Question: The problem is that I have a youtube iframe and a facebook iframe for facebook's like box. The like box is showing in both places. How do I fix this?

Here is the HTML as is shows up in the page source:
'''
<div class="wpb_raw_code wpb_content_element wpb_raw_html">
<div class="wpb_wrapper">
<iframe width="420" height="315" src="//www.youtube.com/embed/YerNjFjBrOo" frameborder="0" allowfullscreen></iframe>
</div>
</div>
</div>
</div>
<div class="vc_span4 wpb_column column_container">
<div class="wpb_wrapper">
<div class="a13-separator wpb_content_element separator_align_center separator_align_center single_dots"><h3 style="font-weight:normal;"><span>Cost Effective and Low Maintenance</span></h3>
<div></div></div>
<div class="a13-separator full_width empty" style="margin-top:10px;"><div></div><br class="clear" /></div>
<div class="wpb_text_column wpb_content_element ">
<div class="wpb_wrapper">
<p>Concrete borders are a cost effective, low maintenance way to create permanent finishing touches to your lawn, reducing time consuming yard work and increasing property values. The various curb styles that Curb-It, Inc. offers will reduce edging, trimming and time spent maintaining the landscaping. Concrete curbs are an attractive and durable investment in your property that will last for years to come.</p>
</div>
</div>
<div class="wpb_raw_code wpb_content_element wpb_raw_html">
<div class="wpb_wrapper">
<iframe src="//www.facebook.com/plugins/likebox.php?href=https%3A%2F%2Fwww.facebook.com%2FCurbit&amp;width=300&amp;height=558&amp;colorscheme=light&amp;show_faces=true&amp;header=false&amp;stream=true&amp;show_border=false&amp;appId=116642065097325" scrolling="no" frameborder="0" style="border:none; overflow:hidden; width:300px; height:558px;" allowTransparency="true"></iframe>
</div>
</div>
</div>
</div>
'''
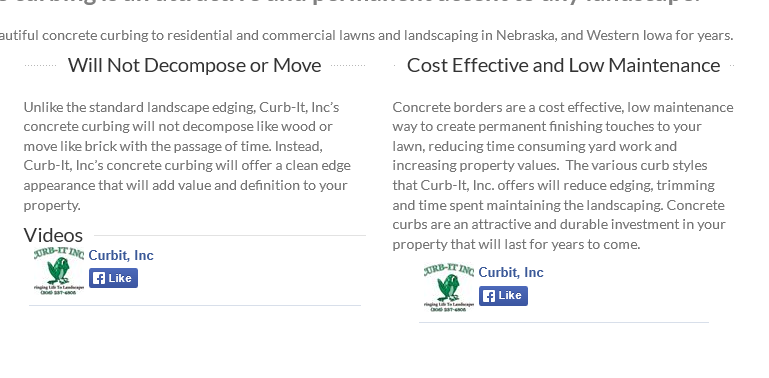
Answer: I never found a reason for this, but the solution to fix the problem was reverting to youtube's old embed code rather than using the iFrame.